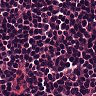
Metastatic tissue present: no